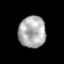
Tissue: prostate
Cell type: Fibroblasts
Senescence score: 0.8236
Nuclear area (px): 836
Mean DAPI intensity: 173.417